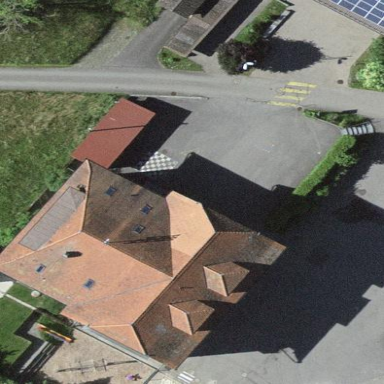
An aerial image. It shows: School.